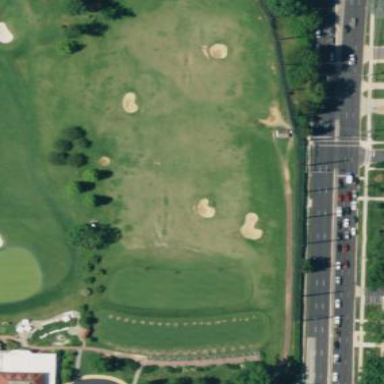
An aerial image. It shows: Driving range for golf on grass surface.